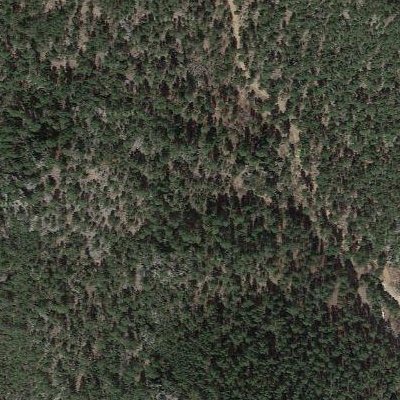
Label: eForest